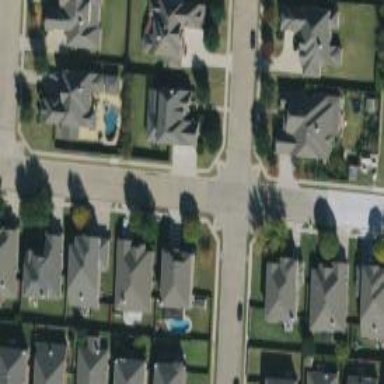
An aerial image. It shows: Residential road.